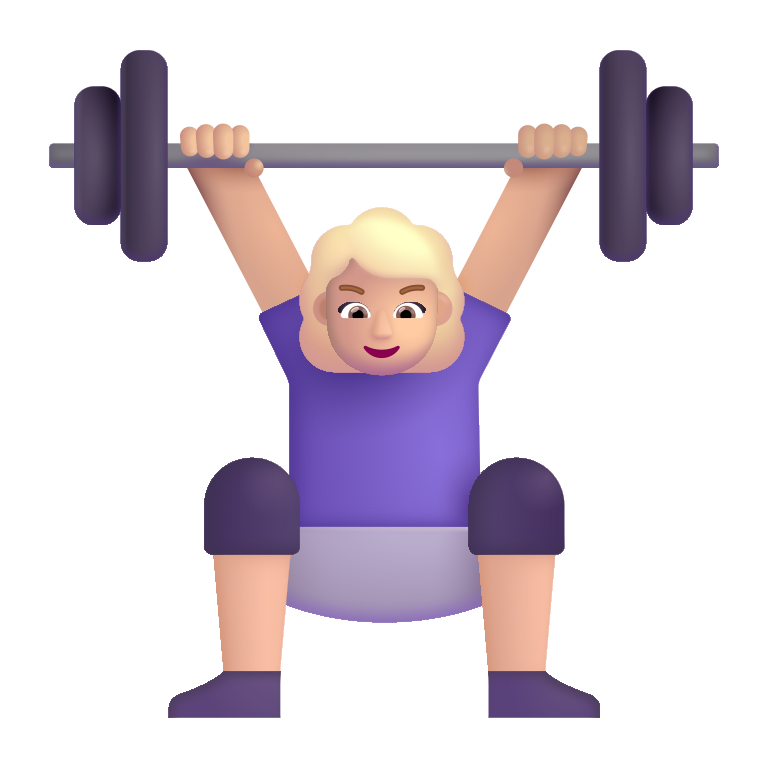
woman lifting weights color  light